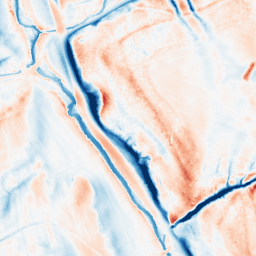
Category: classical
Decomposition family: gaussian_anisotropic
Decomposition parameters: sigma_x: 10
sigma_y: 2
Upsampling method: quartic
Upsampling parameters: scale: 8
Upsampling scale: 8